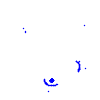
Particle: electron